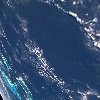
Label: water